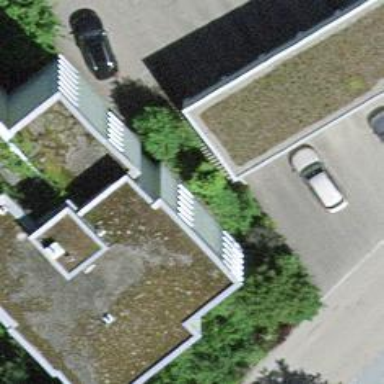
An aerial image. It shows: View of apartment building.